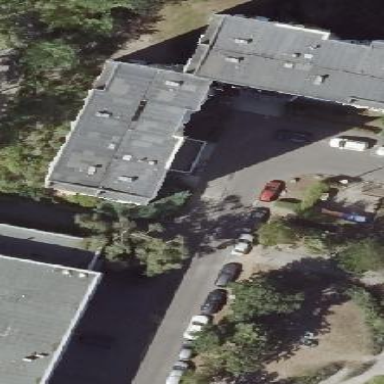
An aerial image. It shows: Flat-roofed apartment building.